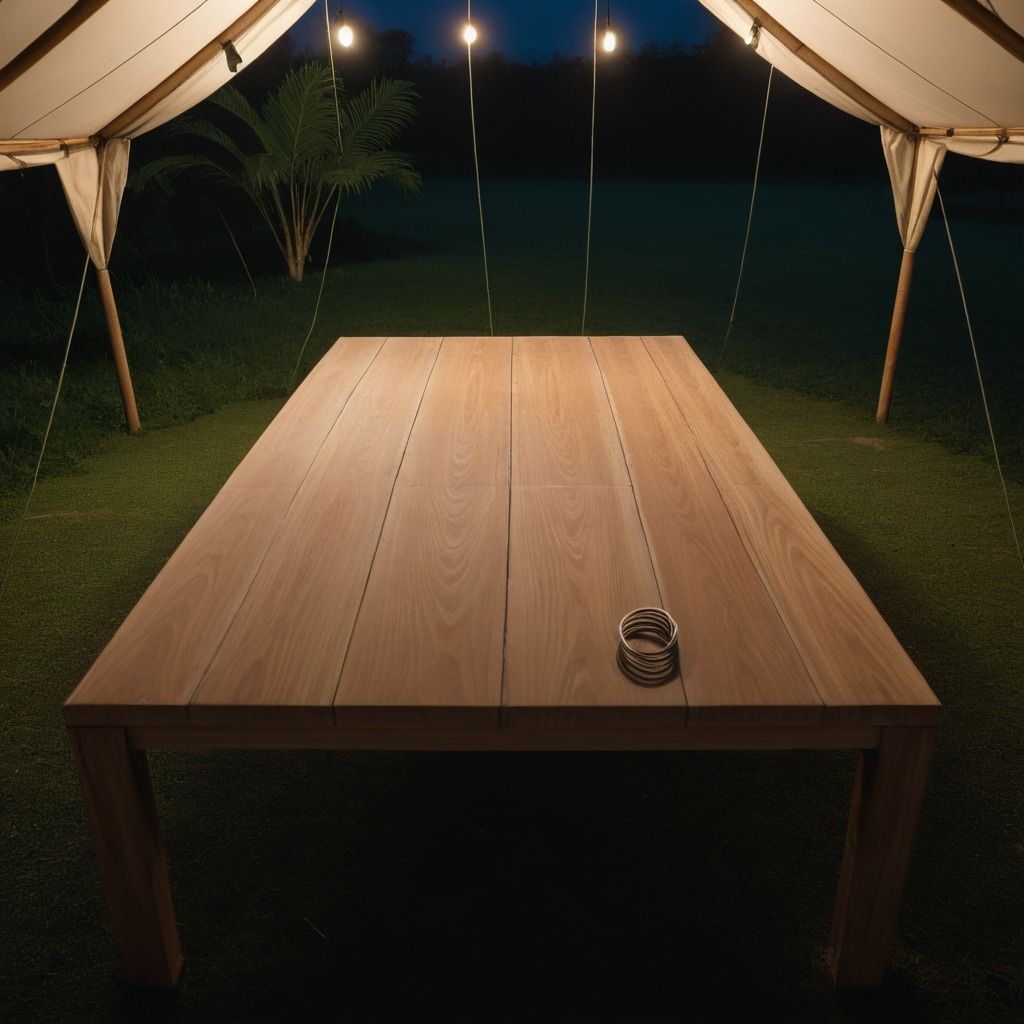
A coiled metal spring is lying on a wooden table inside a jungle field workshop tent at night.